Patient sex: M
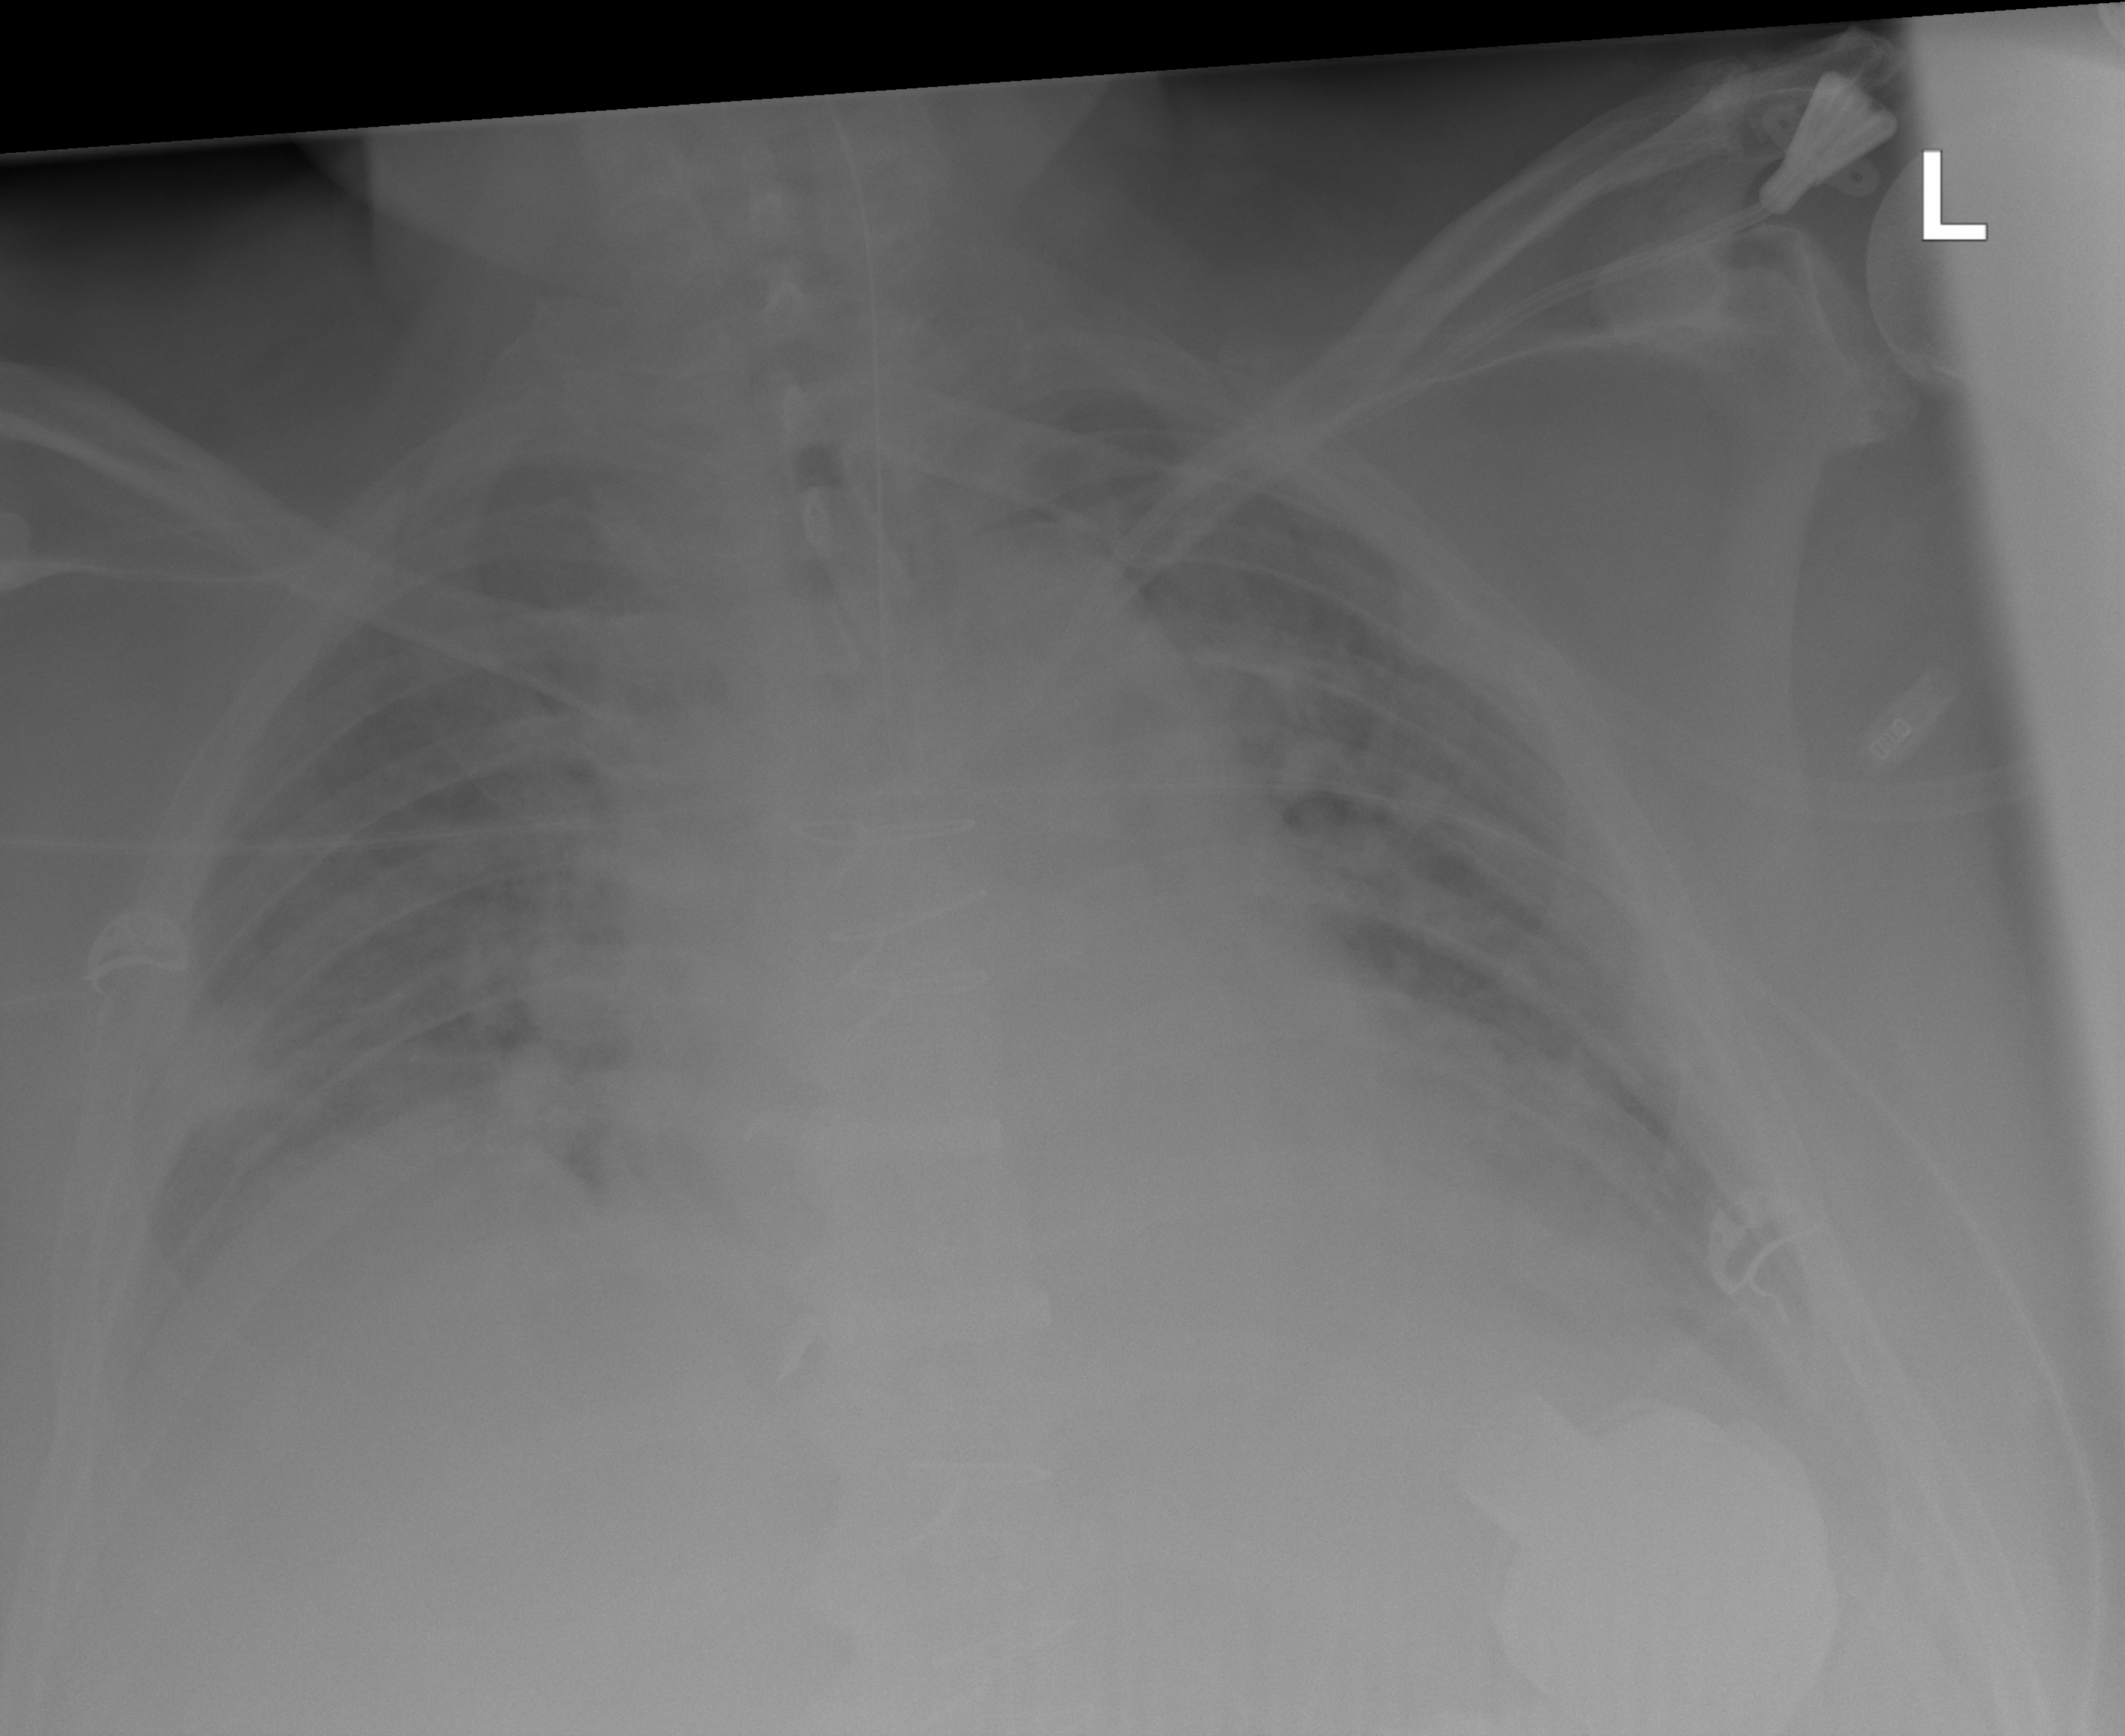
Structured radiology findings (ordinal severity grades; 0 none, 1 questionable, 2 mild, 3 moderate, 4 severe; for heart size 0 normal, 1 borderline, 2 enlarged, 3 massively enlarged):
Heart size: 2
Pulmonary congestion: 3
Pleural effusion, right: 2
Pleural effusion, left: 2
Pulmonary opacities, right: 3
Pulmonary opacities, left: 3
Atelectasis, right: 2
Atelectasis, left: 2